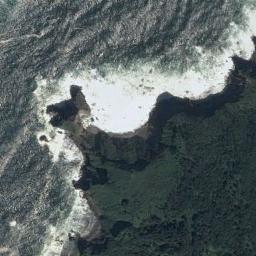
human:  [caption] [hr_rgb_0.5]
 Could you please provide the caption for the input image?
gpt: The sea by the beach is calm .

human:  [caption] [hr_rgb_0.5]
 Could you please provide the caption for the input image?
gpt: The beach with a headland and dense green plants are on the beach .

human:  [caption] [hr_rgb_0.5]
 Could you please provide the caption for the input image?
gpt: The beach lies in the trees .

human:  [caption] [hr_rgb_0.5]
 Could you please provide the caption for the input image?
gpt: The beach is lined with deep blue water and waves of waves and gray rocks hitting the shore .

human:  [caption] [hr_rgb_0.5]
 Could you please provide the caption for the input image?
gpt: The grass is beside the beach .